Question: I have a problem with my calculation answer.
What ever is entered in the text input for each answer in a
question, it will subtract the number under the "Total Marks" column
for that question with the numbers entered within the text input for
that question.
Example is below:

In the text inputs I entered in numbers 1, 1 and 2. The Total Narks under the Total Marks Remaining column was 5 but it is now 1 as 5 - 1 - 1 - 2 = 1 Total Mark Remaining
The problem I have though is that if I change the top text input to lets say 3, then the calculation should now be 5 - 3 - 1 - 2 = -1 Total Mark Remaining. But it doesn't do this as that somewhere in the jquery function it has stated that if Total Marks Remaining number is less than 0, then display the original Total Marks Remaining number which is 5. This is incorrect, it should just display the minus number so the user knows that they need to reduce 1 mark. How can I get the minus number to be displayed if the Total Marks Remaining number is less than 0?
Below is the code for the jquery function:
Jquery:
'''
$(function () {
//alert("here");
var questions = $('#markstbl td[class*="_ans"]').length - 1;
//disable single entry
for (var i = 0; i <= questions; i++) {
if ($("[class*=q" + i + "_mark]").length == 1) {
var t_marks = $("[class*=q" + i + "_ans]").html();
//alert(t_marks);
$("[class*=q" + i + "_mark]").val(t_marks)
.attr("disabled", "disabled");
//$("[class*=q"+i+"_mark]").attr("disabled","disabled");
}
}
//find each question set and add listeners
for (var i = 0; i <= questions; i++) {
$('input[class*="q' + i + '"]').keyup(function () {
var cl = $(this).attr('class').split(" ")[1]
var questionno = cl.substring(cl.indexOf('q') + 1, cl.indexOf('_'));
var tot_marks = $(".q" + questionno + "_ans_org").val();
//alert(tot_marks);
var ans_t = 0;
$("[class*=q" + questionno + "_mark]").each(function () {
var num = (isNaN(parseInt($(this).val()))) ? 0 : parseInt($(this).val());
ans_t += parseInt(num);
});
ans_t = tot_marks - ans_t;
//alert(ans_t);
//var fixedno = tot_marks;
var ans = (parseInt(ans_t) < 0) ? tot_marks : ans_t;
$(".q" + questionno + "_ans").val(ans);
$(".q" + questionno + "_ans_text").html(ans);
});
}
});
'''
Below is the dynamic HTML Table:
HTML:
'''
<body>
<table border='1' id='markstbl'>
<thead>
<tr>
<th class='questionth'>Question No.</th>
<th class='questionth'>Question</th>
<th class='answerth'>Answer</th>
<th class='answermarksth'>Marks per Answer</th>
<th class='noofmarksth'>Total Marks Remaining</th>
</tr>
</thead>
<tbody>
<?php
$row_span = array_count_values($searchQuestionId);
$prev_ques = '';
foreach ($searchQuestionId as $key => $questionId) {
?>
<tr class="questiontd">
<?php
if ($questionId != $prev_ques) {
?>
<td class="questionnumtd" name="numQuestion" rowspan=
"<?php echo $row_span[$questionId]; ?>"><?php
echo $questionId;
?><input type="hidden" name="q&lt;?php echo $questionId; ?&gt;_ans_org" class=
"q&lt;?php echo $questionId; ?&gt;_ans_org" value=
"<?php echo $searchMarks[$key]; ?>" /><input type="hidden" name=
"q&lt;?php echo $questionId; ?&gt;_ans" class=
"q&lt;?php echo $questionId; ?&gt;_ans" value=
"<?php echo $searchMarks[$key]; ?>" /></td>
<td class="questioncontenttd" rowspan="<?php echo $row_span[$questionId]; ?>">
<?php
echo $searchQuestionContent[$key];
?></td><?php
}
?>
<td class="answertd" name="answers[]"><?php
echo $searchAnswer[$key];
?></td>
<td class="answermarkstd"><input class=
"individualMarks q&lt;?php echo $questionId; ?&gt;_mark_0" q_group="1" name=
"answerMarks[]" id="individualtext" type="text" /></td><?php
if ($questionId != $prev_ques) {
?>
<td class="noofmarkstd q&lt;?php echo $questionId; ?&gt;_ans_text" q_group="1"
rowspan="<?php echo $row_span[$questionId]; ?>"><?php
echo $searchMarks[$key];
?></td><?php
}
?>
</tr><?php
$prev_ques = $questionId;
}
?>
</tbody>
</table>
</body>
</html>
'''
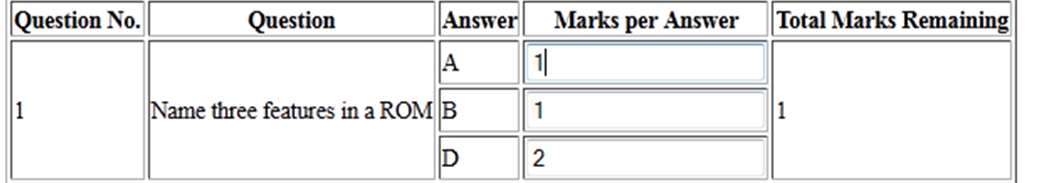
Answer: This line is the culprit:
'''
var ans = (parseInt(ans_t) < 0) ? tot_marks : ans_t;
'''
Change it to:
'''
var ans = ans_t;
'''